Question: I have the following problem:

The point (a) was easy, here is my solution:
'''
#include <stdio.h>
#include <string.h>
#define MAX_DIGITS <PHONE>
char conjugateDigit(char digit)
{
if(digit == '1')
return '2';
else
return '1';
}
void conjugateChunk(char* chunk, char* result, int size)
{
int i = 0;
for(; i < size; ++i)
{
result[i] = conjugateDigit(chunk[i]);
}
result[i] = '';
}
void displaySequence(int n)
{
// +1 for ''
char result[MAX_DIGITS + 1];
// In this variable I store temporally the conjugates at each iteration.
// Since every component of the sequence is 1/4 the size of the sequence
// the length of 'tmp' will be MAX_DIGITS / 4 + the string terminator.
char tmp[(MAX_DIGITS / 4) + 1];
// There I assing the basic value to the sequence
strcpy(result, "1221");
// The initial value of k will be 4, since the base sequence has ethe length
// 4. We can see that at each step the size of the sequence 4 times bigger
// than the previous one.
for(int k = 4; k < n; k *= 4)
{
// We conjugate the first part of the sequence.
conjugateChunk(result, tmp, k);
// We will concatenate the conjugate 2 time to the original sequence
strcat(result, tmp);
strcat(result, tmp);
// Now we conjugate the conjugate in order to get the first part.
conjugateChunk(tmp, tmp, k);
strcat(result, tmp);
}
for(int i = 0; i < n; ++i)
{
printf("%c", result[i]);
}
printf("
");
}
int main()
{
int n;
printf("Insert n: ");
scanf("%d", &n);
printf("The result is: ");
displaySequence(n);
return 0;
}
'''
But for the point b I have to generate the 'n'-th digit in logarithmic time. I have no idea how to do it. I have tried to find a mathematical property of that sequence, but I failed. Can you help me please? It is not the solution itself that really matters, but how do you tackle this kind of problems in a short amount of time.
This <URL> at the admission exam at the Faculty of Mathematics and Computer Science at the University of Bucharest.
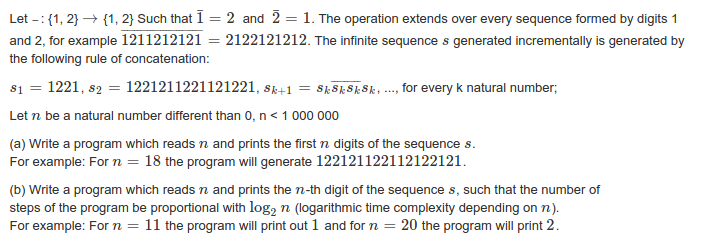
Answer: Suppose you define as the value of the th digit in .
Note that for a fixed , is defined only for large enough values of (at first, is not large enough).
Now you should be able to prove to yourself the two following things:
- once is defined for some , it will never change as increases (hint: induction).- For a fixed , is defined for logarithmic in (hint: how does the length of increase as a function of ?).
Combining this with the first item, which you solved, should give you the result along with the complexity proof.